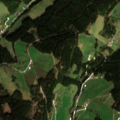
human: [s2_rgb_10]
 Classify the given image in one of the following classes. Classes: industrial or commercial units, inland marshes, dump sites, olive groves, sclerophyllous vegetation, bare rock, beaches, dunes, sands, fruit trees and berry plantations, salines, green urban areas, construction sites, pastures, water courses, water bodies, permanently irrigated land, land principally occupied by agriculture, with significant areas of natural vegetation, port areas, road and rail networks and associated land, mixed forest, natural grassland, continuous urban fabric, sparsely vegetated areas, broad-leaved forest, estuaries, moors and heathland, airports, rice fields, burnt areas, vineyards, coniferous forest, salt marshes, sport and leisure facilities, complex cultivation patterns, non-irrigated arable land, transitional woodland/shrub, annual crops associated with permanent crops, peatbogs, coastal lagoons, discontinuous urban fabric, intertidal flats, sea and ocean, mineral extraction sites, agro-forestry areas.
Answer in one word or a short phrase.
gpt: land principally occupied by agriculture, with significant areas of natural vegetation, coniferous forest